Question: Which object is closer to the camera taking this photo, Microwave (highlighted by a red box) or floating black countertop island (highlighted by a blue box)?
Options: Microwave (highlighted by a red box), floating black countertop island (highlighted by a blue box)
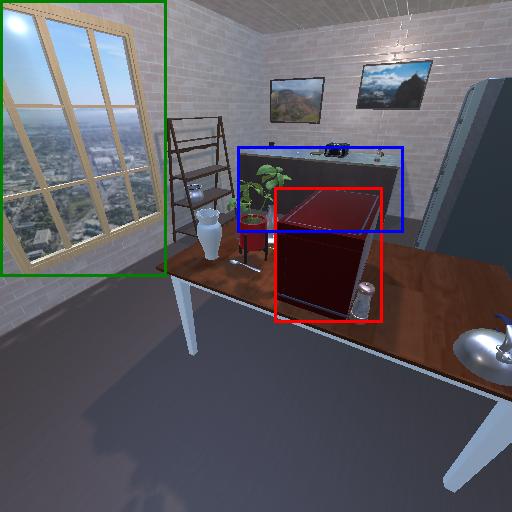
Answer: Microwave (highlighted by a red box)